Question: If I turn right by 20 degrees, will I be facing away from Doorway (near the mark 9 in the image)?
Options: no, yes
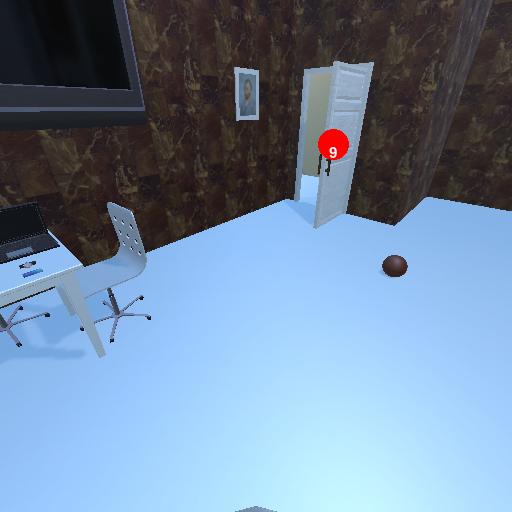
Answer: no